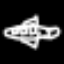
Label: airplane